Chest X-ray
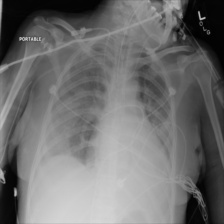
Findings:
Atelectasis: negative
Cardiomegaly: negative
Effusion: negative
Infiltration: negative
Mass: negative
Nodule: negative
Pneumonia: negative
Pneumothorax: negative
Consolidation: negative
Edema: negative
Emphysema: negative
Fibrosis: negative
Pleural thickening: negative
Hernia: negative